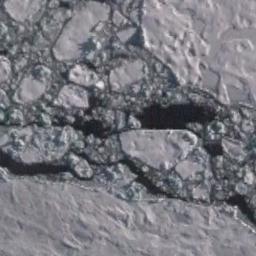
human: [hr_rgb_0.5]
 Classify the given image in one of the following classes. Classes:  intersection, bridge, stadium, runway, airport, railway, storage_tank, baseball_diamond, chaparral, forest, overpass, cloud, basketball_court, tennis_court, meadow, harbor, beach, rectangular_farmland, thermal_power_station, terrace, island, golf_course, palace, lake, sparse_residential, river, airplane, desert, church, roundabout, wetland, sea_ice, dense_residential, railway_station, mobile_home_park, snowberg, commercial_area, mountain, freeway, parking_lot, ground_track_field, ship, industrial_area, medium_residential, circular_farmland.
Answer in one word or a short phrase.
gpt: sea_ice